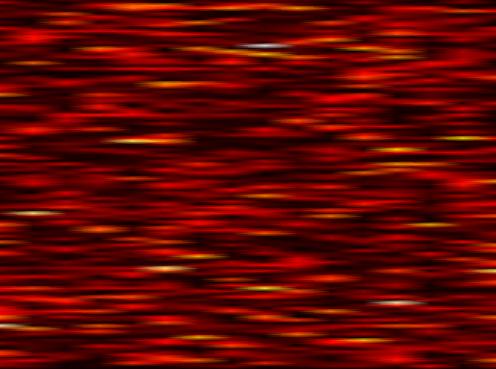
Label: WOLA